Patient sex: M
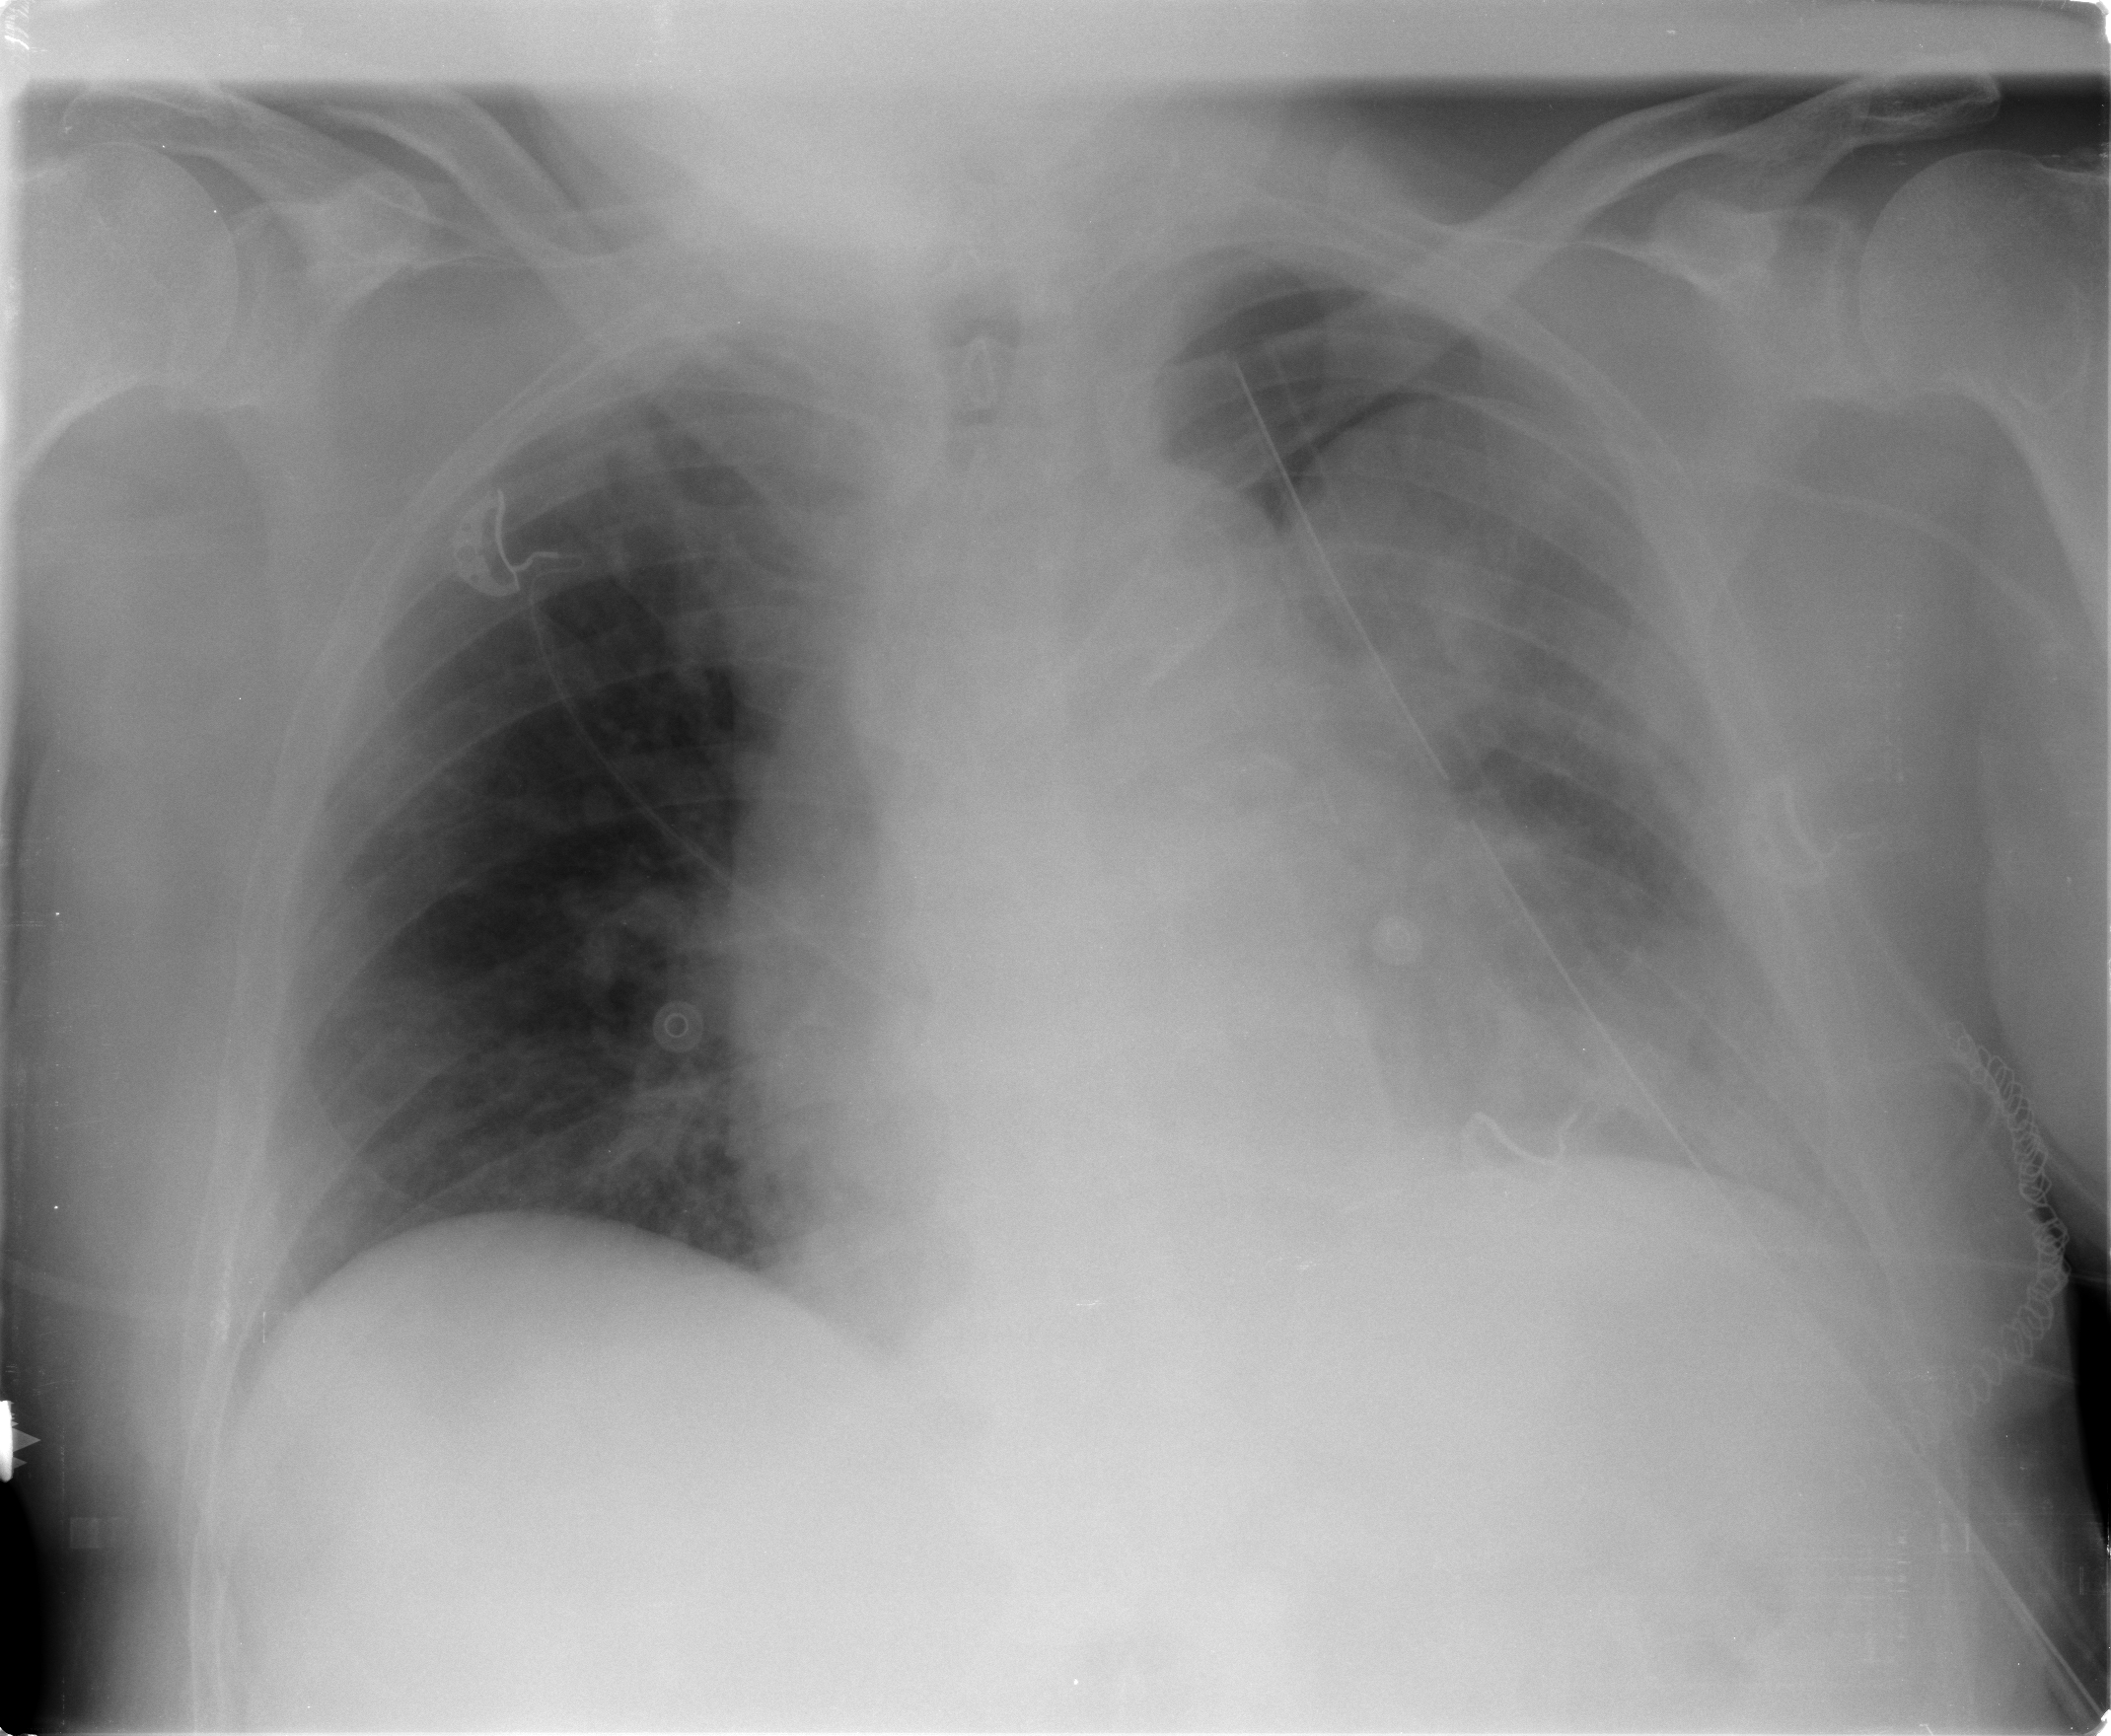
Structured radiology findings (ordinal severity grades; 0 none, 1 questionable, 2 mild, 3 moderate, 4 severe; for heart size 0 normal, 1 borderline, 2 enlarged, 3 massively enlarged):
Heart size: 2
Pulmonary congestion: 0
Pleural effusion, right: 0
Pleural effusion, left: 2
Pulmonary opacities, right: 0
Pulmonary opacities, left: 2
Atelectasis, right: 0
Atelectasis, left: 3